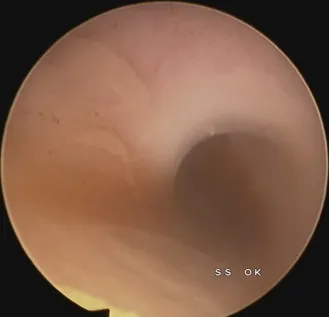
Cervical image during hysteroscopy. (B) Brown menstrual blood outflow after puncturing the transverse uterine septum.
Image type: endoscopy (airway_endoscopy)